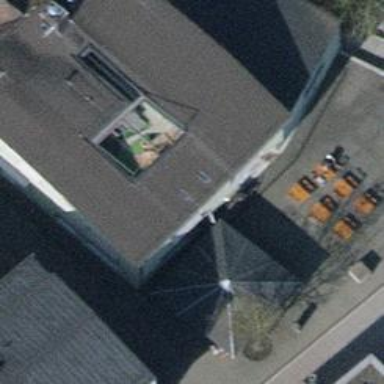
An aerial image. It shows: Restaurant.